Question: I've installed additional ios simulators(7.1) just after installing Xcode 6.2 and now the simulator names look like this:

How do I change the names?
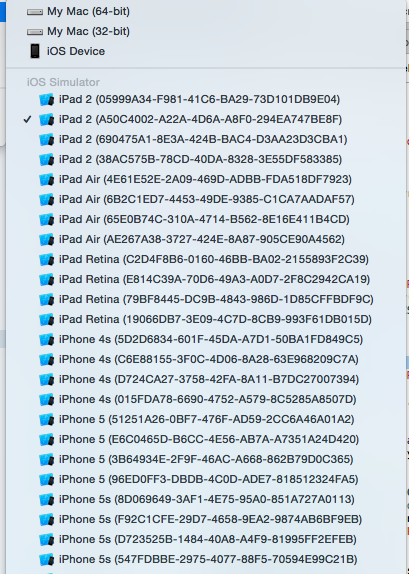
Answer: Xcode uses the device version to disambiguate devices with the same name. If two devices have the same name and version number, it will show the devices' UDIDs.
You have 4 of each of all your device types, so I suspect that some of them are for the same iOS version. You should delete some of the duplicates. Check out
'''
xcrun simctl list
'''
and
'''
xcrun simctl delete
'''
or go to Windows>Devices in Xcode to delete or rename your devices.